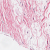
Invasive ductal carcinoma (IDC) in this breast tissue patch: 0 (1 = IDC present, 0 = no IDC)